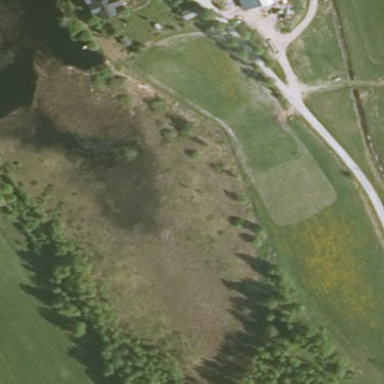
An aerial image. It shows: Wetland area.